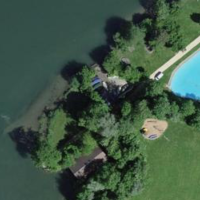
EUNIS habitat code: 53
Species observed at this site:
Tachybaptus ruficollis
Corvus corone
Podiceps cristatus
Plantago major
Fulica atra
Anas crecca
Alcedo atthis
Dendrocopos major
Aegithalos caudatus
Buteo buteo
Gallinago gallinago
Sylvia atricapilla
Chroicocephalus ridibundus
Phylloscopus collybita
Larus michahellis
Gallinula chloropus
Cygnus olor
Ardea alba
Pica pica
Phoenicurus ochruros
Columba livia
Falco tinnunculus
Picus viridis
Anas acuta
Tringa ochropus
Anas platyrhynchos
Aythya ferina
Aythya fuligula
Fringilla coelebs
Passer domesticus
Tadorna tadorna
Columba palumbus
Turdus merula
Phalacrocorax carbo
Parus major
Milvus milvus